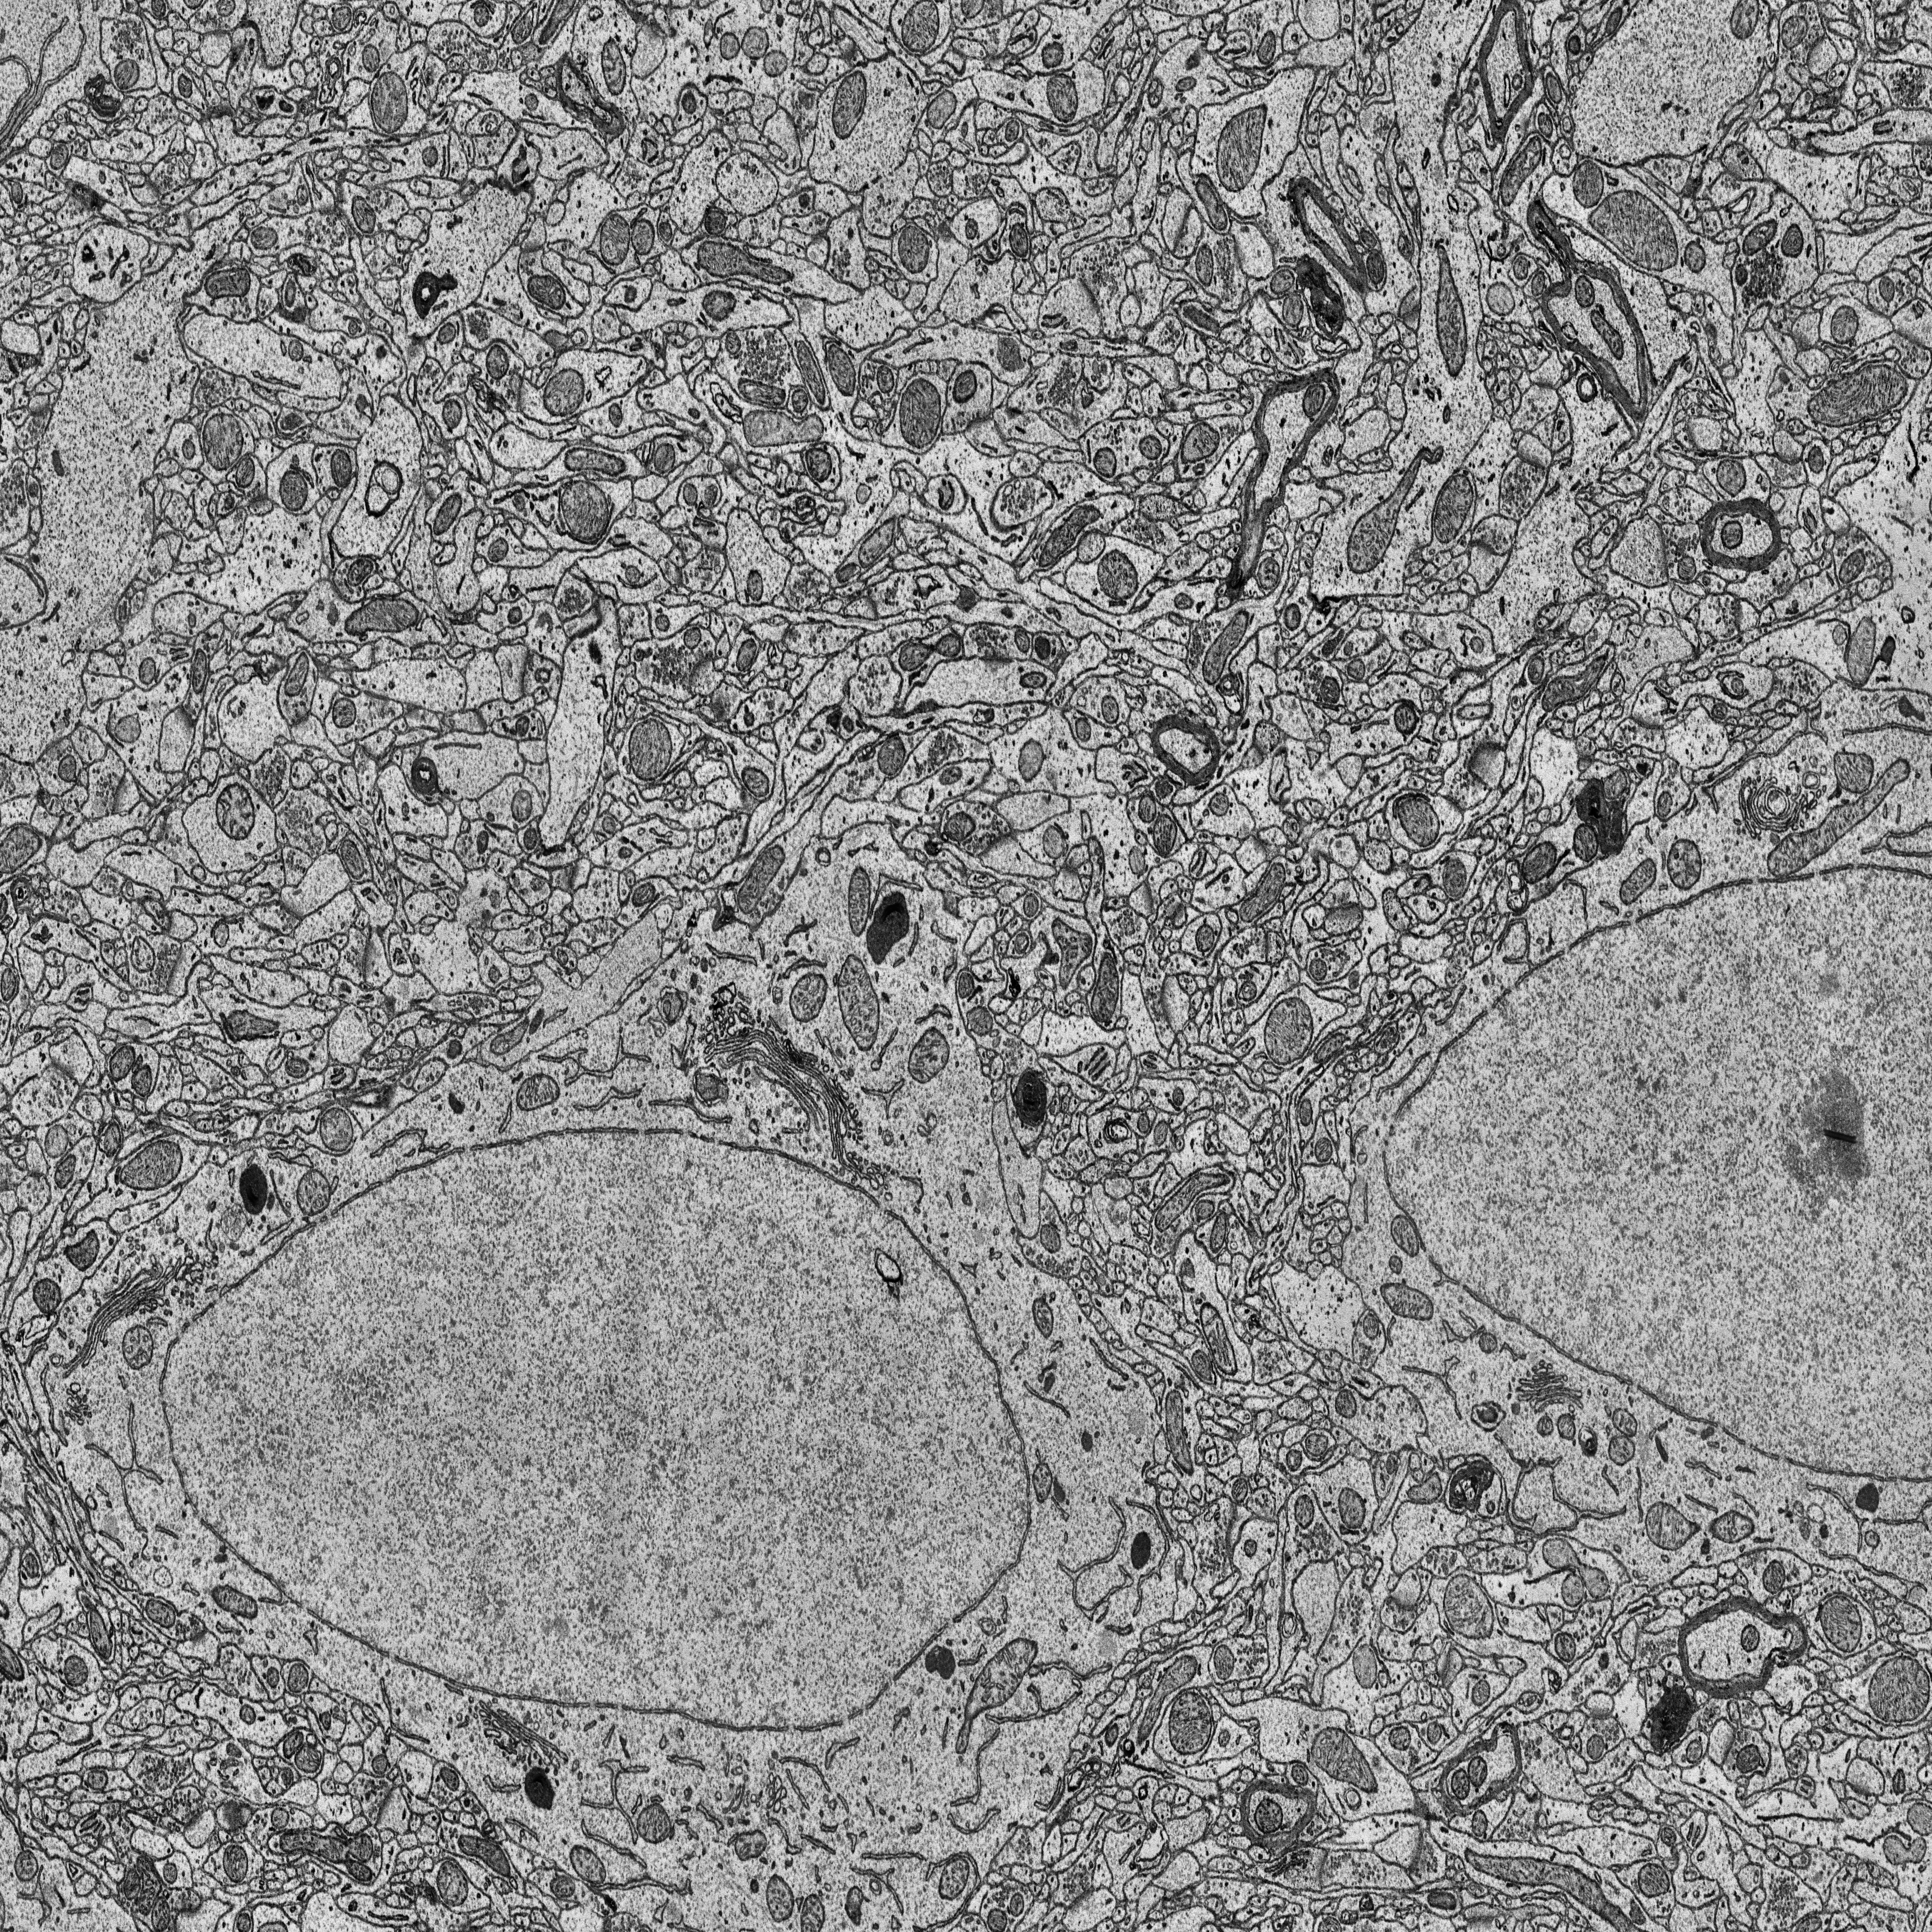
Electron microscopy slice of rat cortex tissue
Slice depth (z): 342
Mitochondria instances in slice: 354